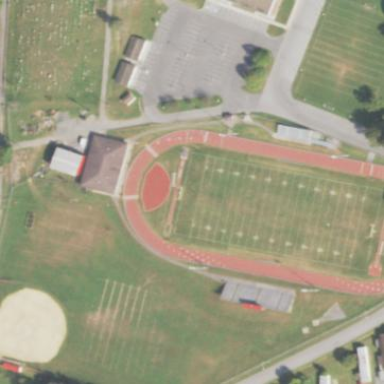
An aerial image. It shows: American football pitch.